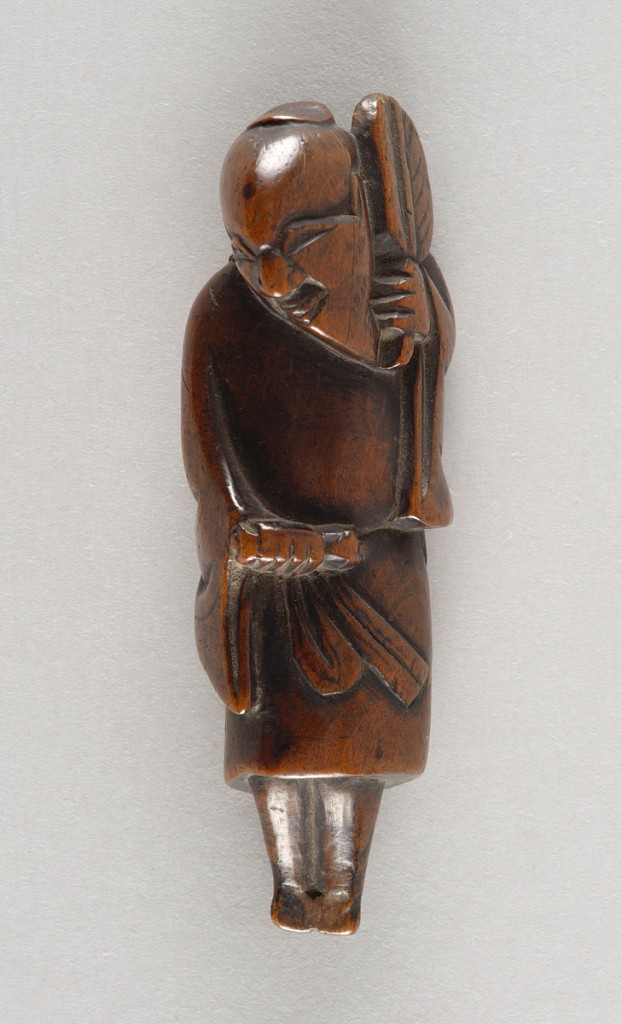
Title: netsuke
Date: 18th century
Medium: wood, carved
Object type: Figure
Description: Figure of a sage with scroll and fan, perhaps one of the sennin (or eight immortals), Shōriken.